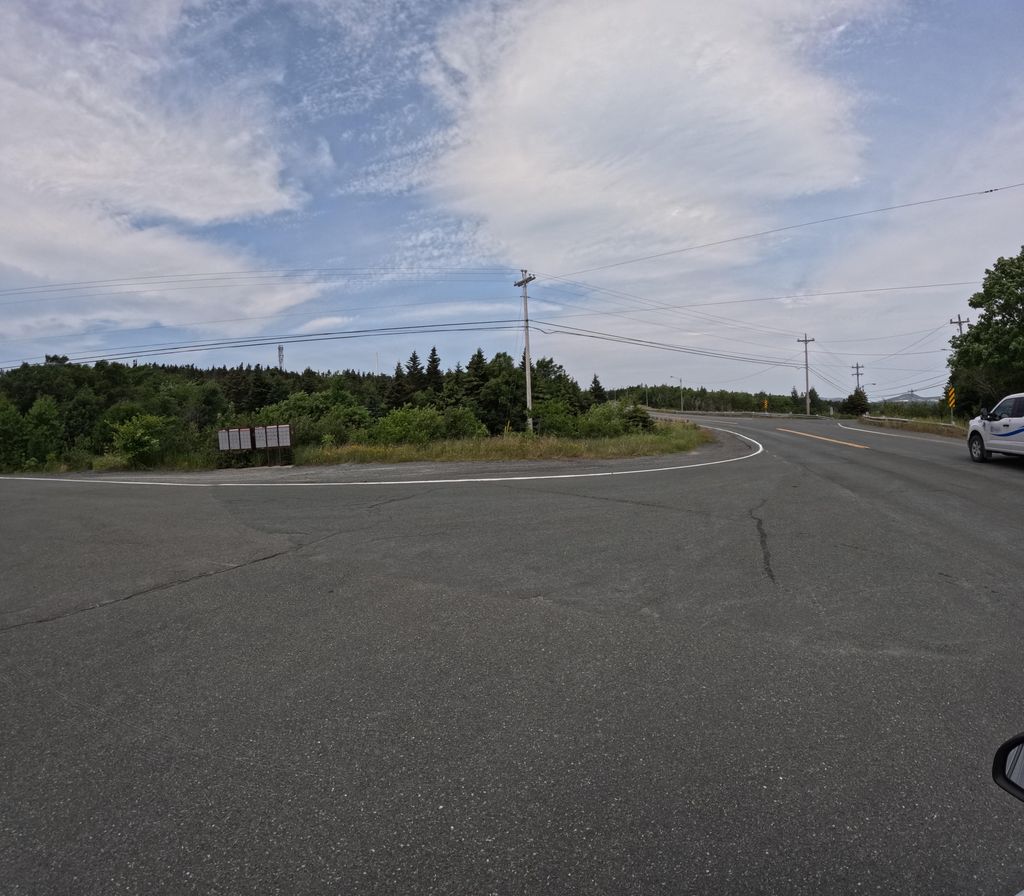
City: st_johns